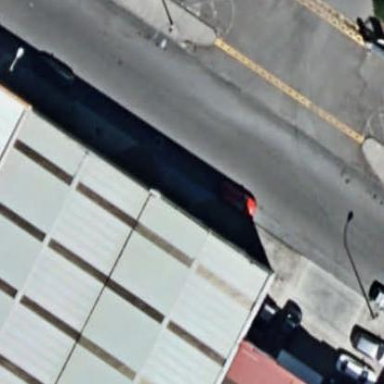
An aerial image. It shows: Warehouse building.